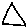
Label: triangle